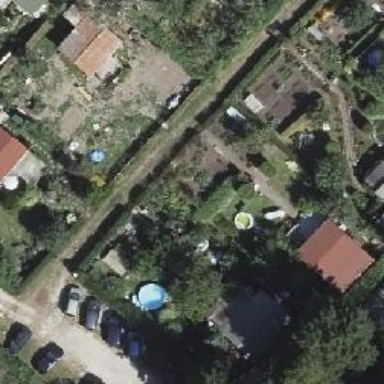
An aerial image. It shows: Plot in the allotments.